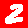
Digit: 2